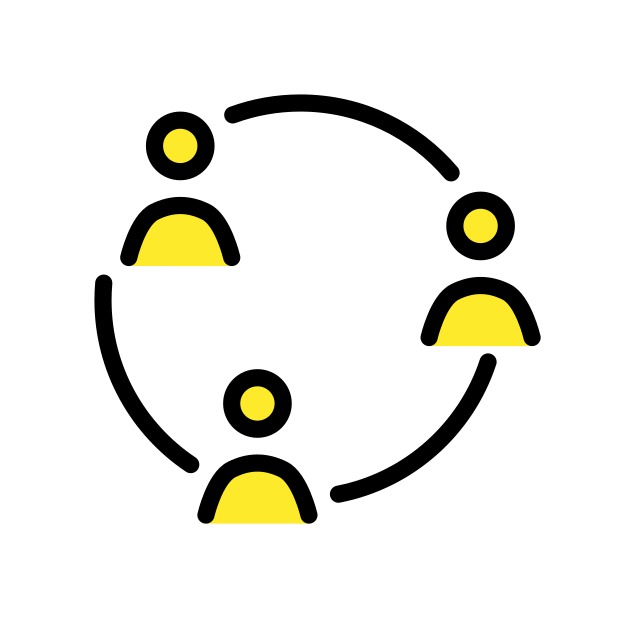
collaboration